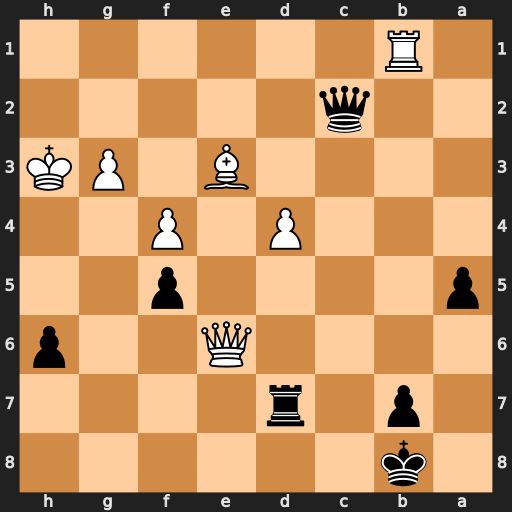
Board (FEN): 1k6/1p1r4/4Q2p/p4p2/3P1P2/4B1PK/2q5/1R6
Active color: b
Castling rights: -
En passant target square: -
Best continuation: Qxb1 Qe5+ Rc7